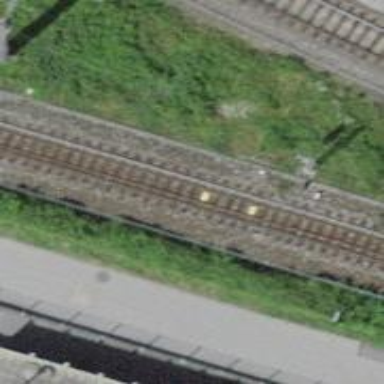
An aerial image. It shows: Railway signal.